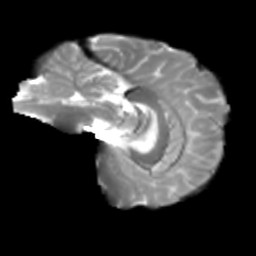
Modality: T2w
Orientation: sagittal
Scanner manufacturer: siemens
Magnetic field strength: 3 T
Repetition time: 4 s
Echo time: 0.0594 s